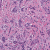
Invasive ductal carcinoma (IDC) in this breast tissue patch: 0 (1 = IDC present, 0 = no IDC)